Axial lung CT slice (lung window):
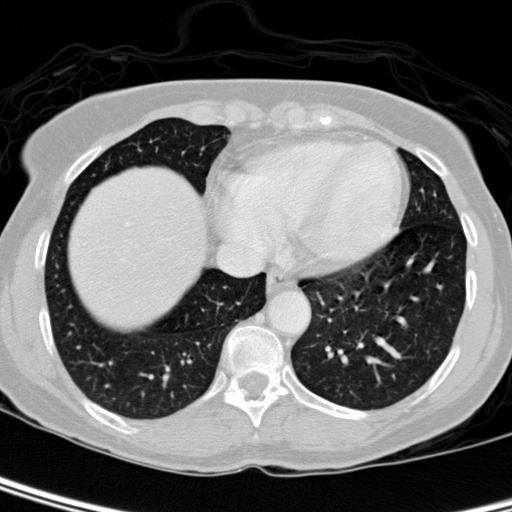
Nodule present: no